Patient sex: M
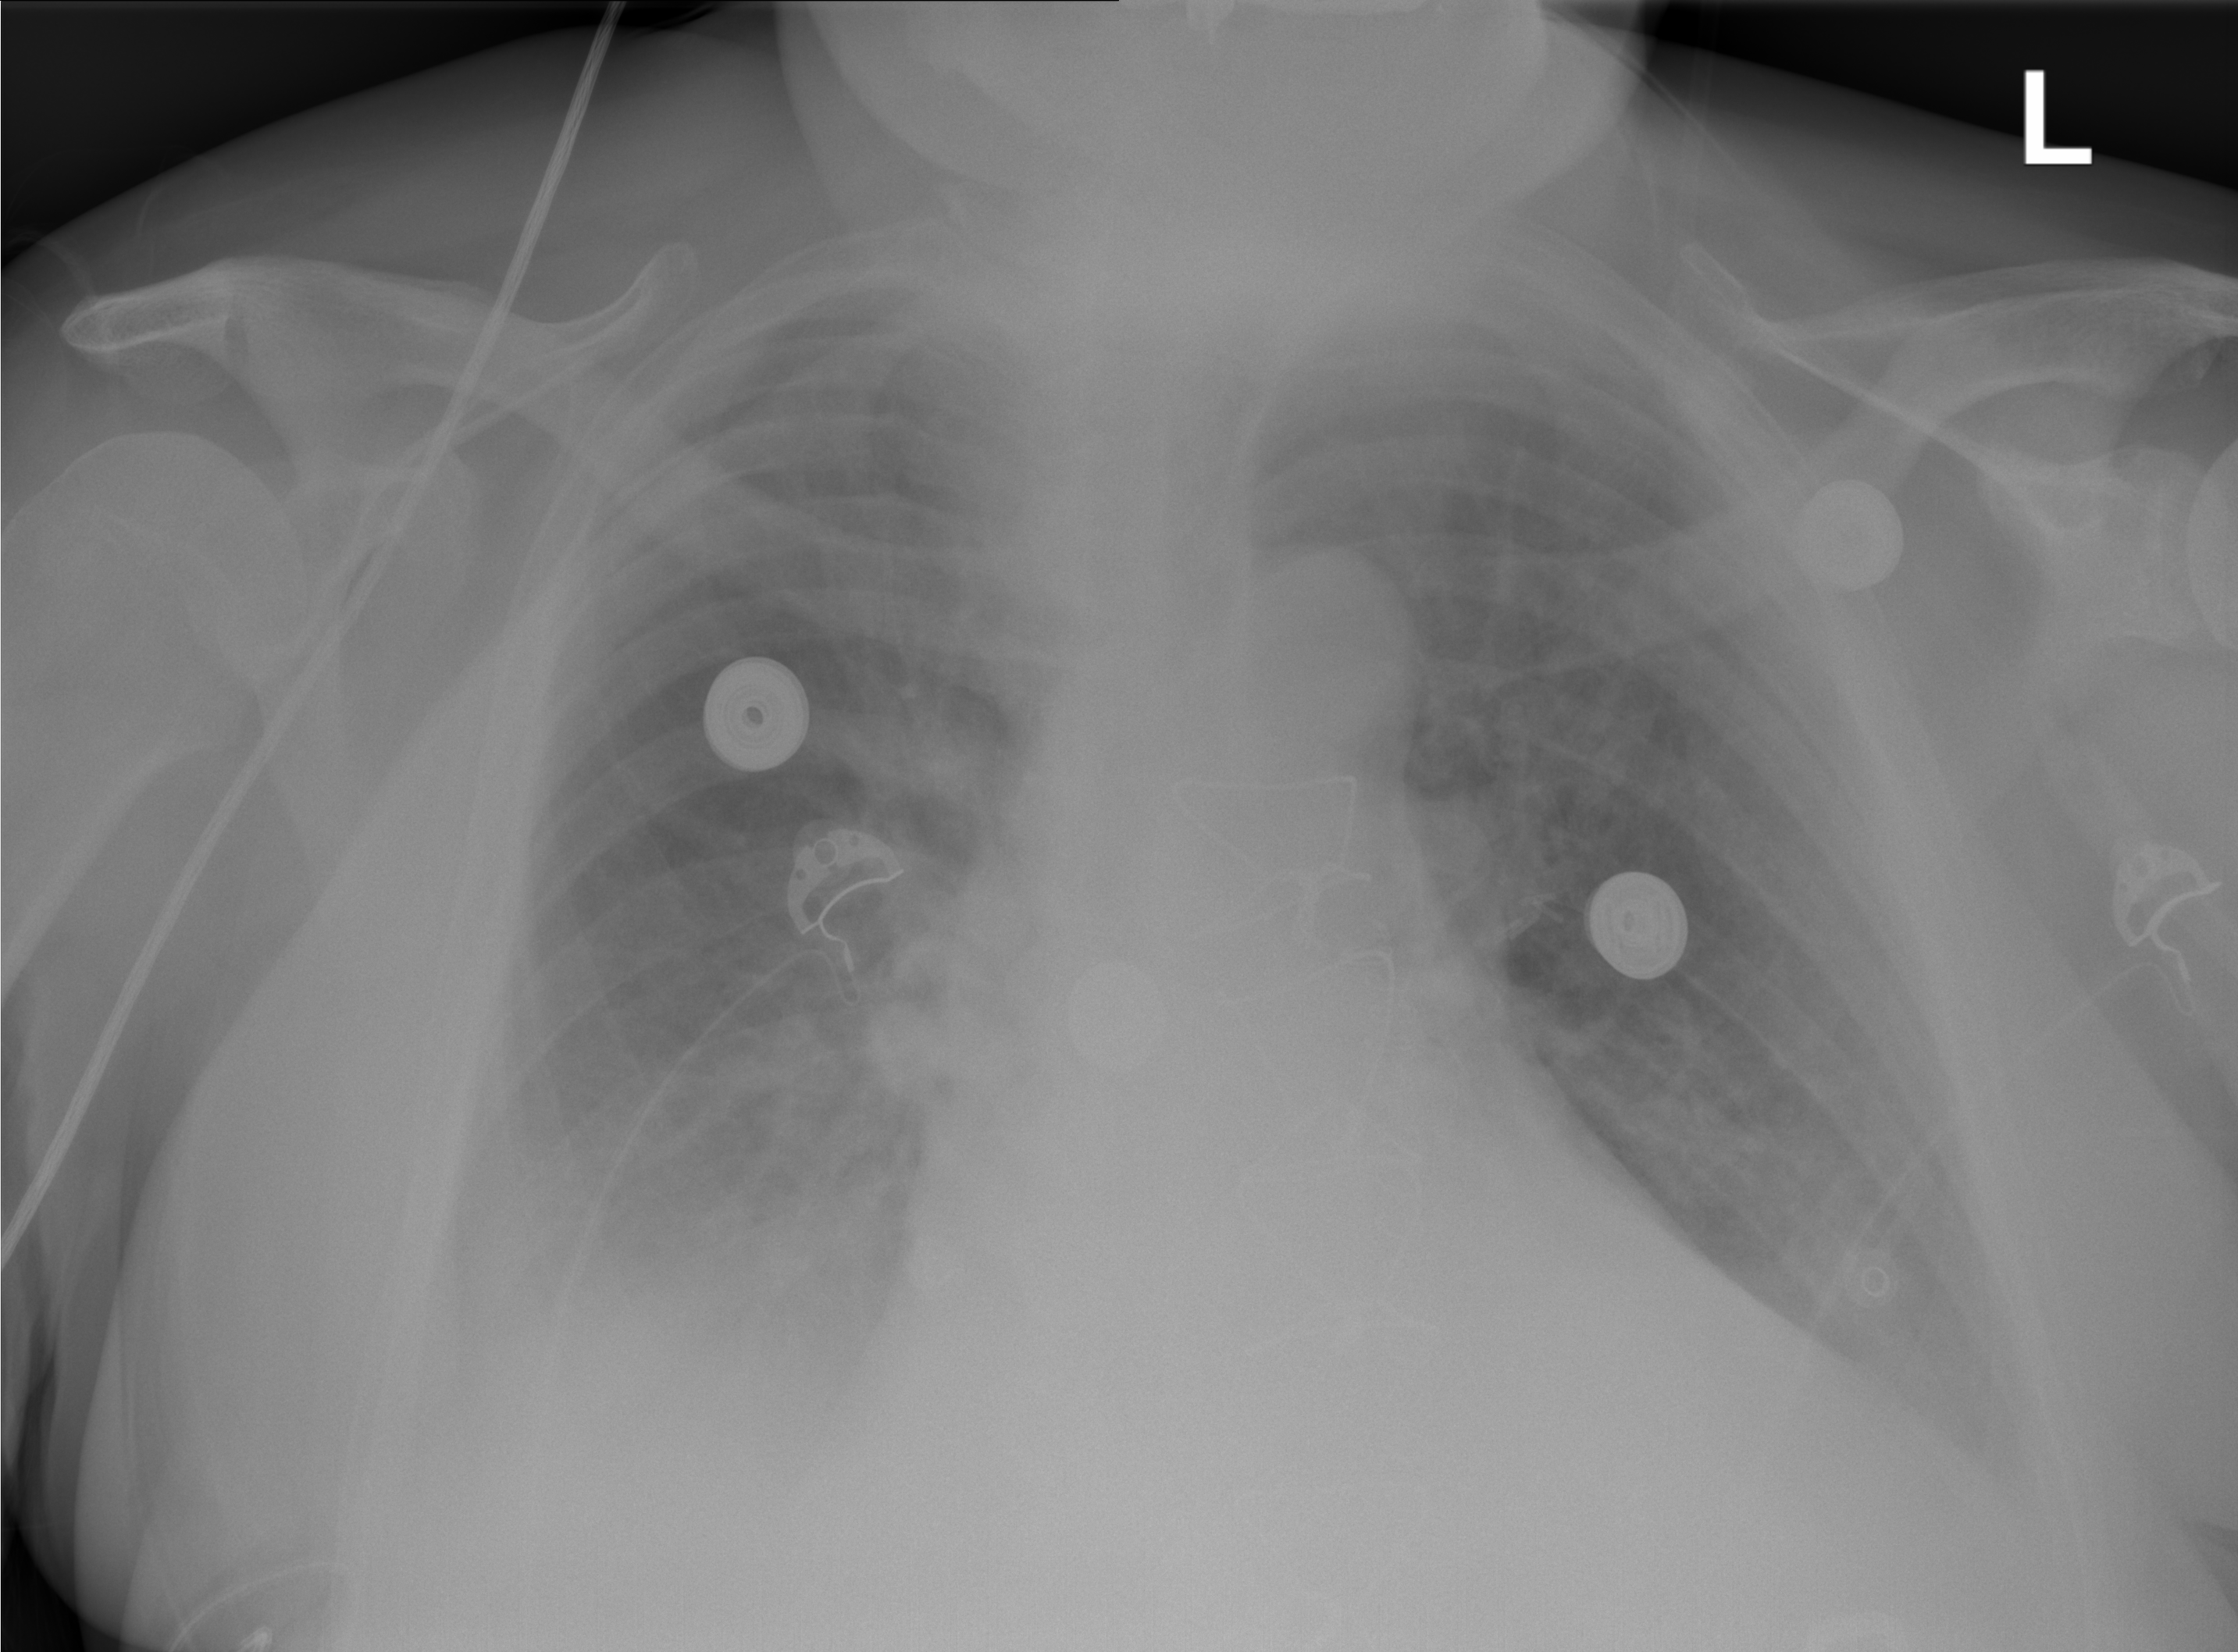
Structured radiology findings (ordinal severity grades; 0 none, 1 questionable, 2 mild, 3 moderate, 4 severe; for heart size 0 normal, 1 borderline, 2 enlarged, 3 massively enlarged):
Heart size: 2
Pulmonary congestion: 2
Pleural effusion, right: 3
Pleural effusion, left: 2
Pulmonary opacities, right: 0
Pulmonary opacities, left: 0
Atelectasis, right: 2
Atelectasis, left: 2